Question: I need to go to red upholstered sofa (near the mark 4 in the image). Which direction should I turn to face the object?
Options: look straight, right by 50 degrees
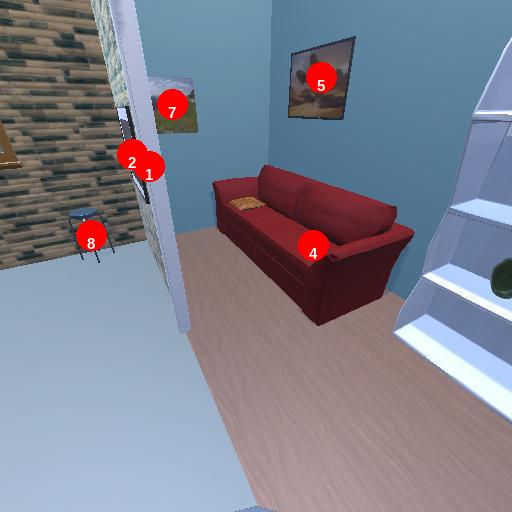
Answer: look straight